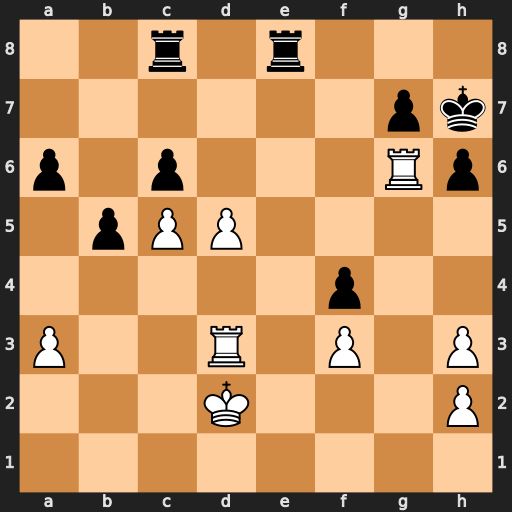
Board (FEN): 2r1r3/6pk/p1p3Rp/1pPP4/5p2/P2R1P1P/3K3P/8
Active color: w
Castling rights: -
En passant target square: -
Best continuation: Rxc6 Rxc6 dxc6